Question: '''
new { id = " dd" name = " myName" }
'''
is not on the name attributes override, how can id coding name attributes override
'''
@Html.DropDownListFor(x => x.Customer.CustomerBiaoshi, Html.GetEnumSelectList<TgNetJZ.CustomerBiaoshi>(), "test",new { @class = "form-control custom-select" ,@id="ddd",@name="myName"})
'''
I write like this always shows model name Customer.CustomerBiaoshi, I want to show what I set name attributes "myName"

It should be for me that the edit page can only use dropdownlistfor to bind the drop-down box to select items, so I need to solve the name property Customer.CustomerBiaoshi override and Model corresponds to CustomerBiaoshi
or how to custom dropdownlist htmlstring on mvc core suppet set name attributes <URL>
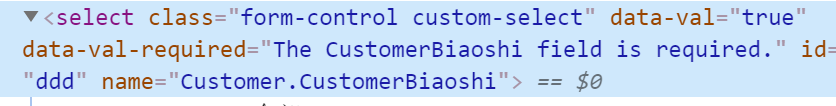
Answer: You can use another version of dropdownlist creator as
'''
@Html.DropDownList(string "name", IEnumerable<SelectListItem> selectList,
object htmlAttributes)
'''
In your case:
'''
@Html.DropDownList("myName", Html.GetEnumSelectList<TgNetJZ.CustomerBiaoshi>(),
new { @class = "form-control custom-select", @id = "ddd" }).
'''
But your model binding to 'Customer.CustomerBiaoshi' will not work, because model binding uses name attribute and you changed the name attribute to 'myName'.